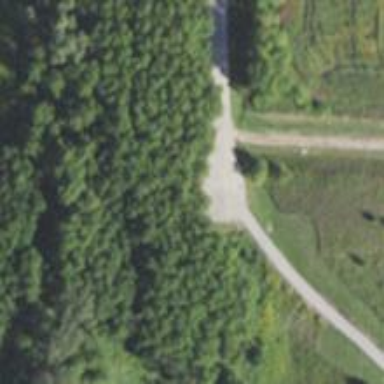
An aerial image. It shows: Turning circle on the road.